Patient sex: F
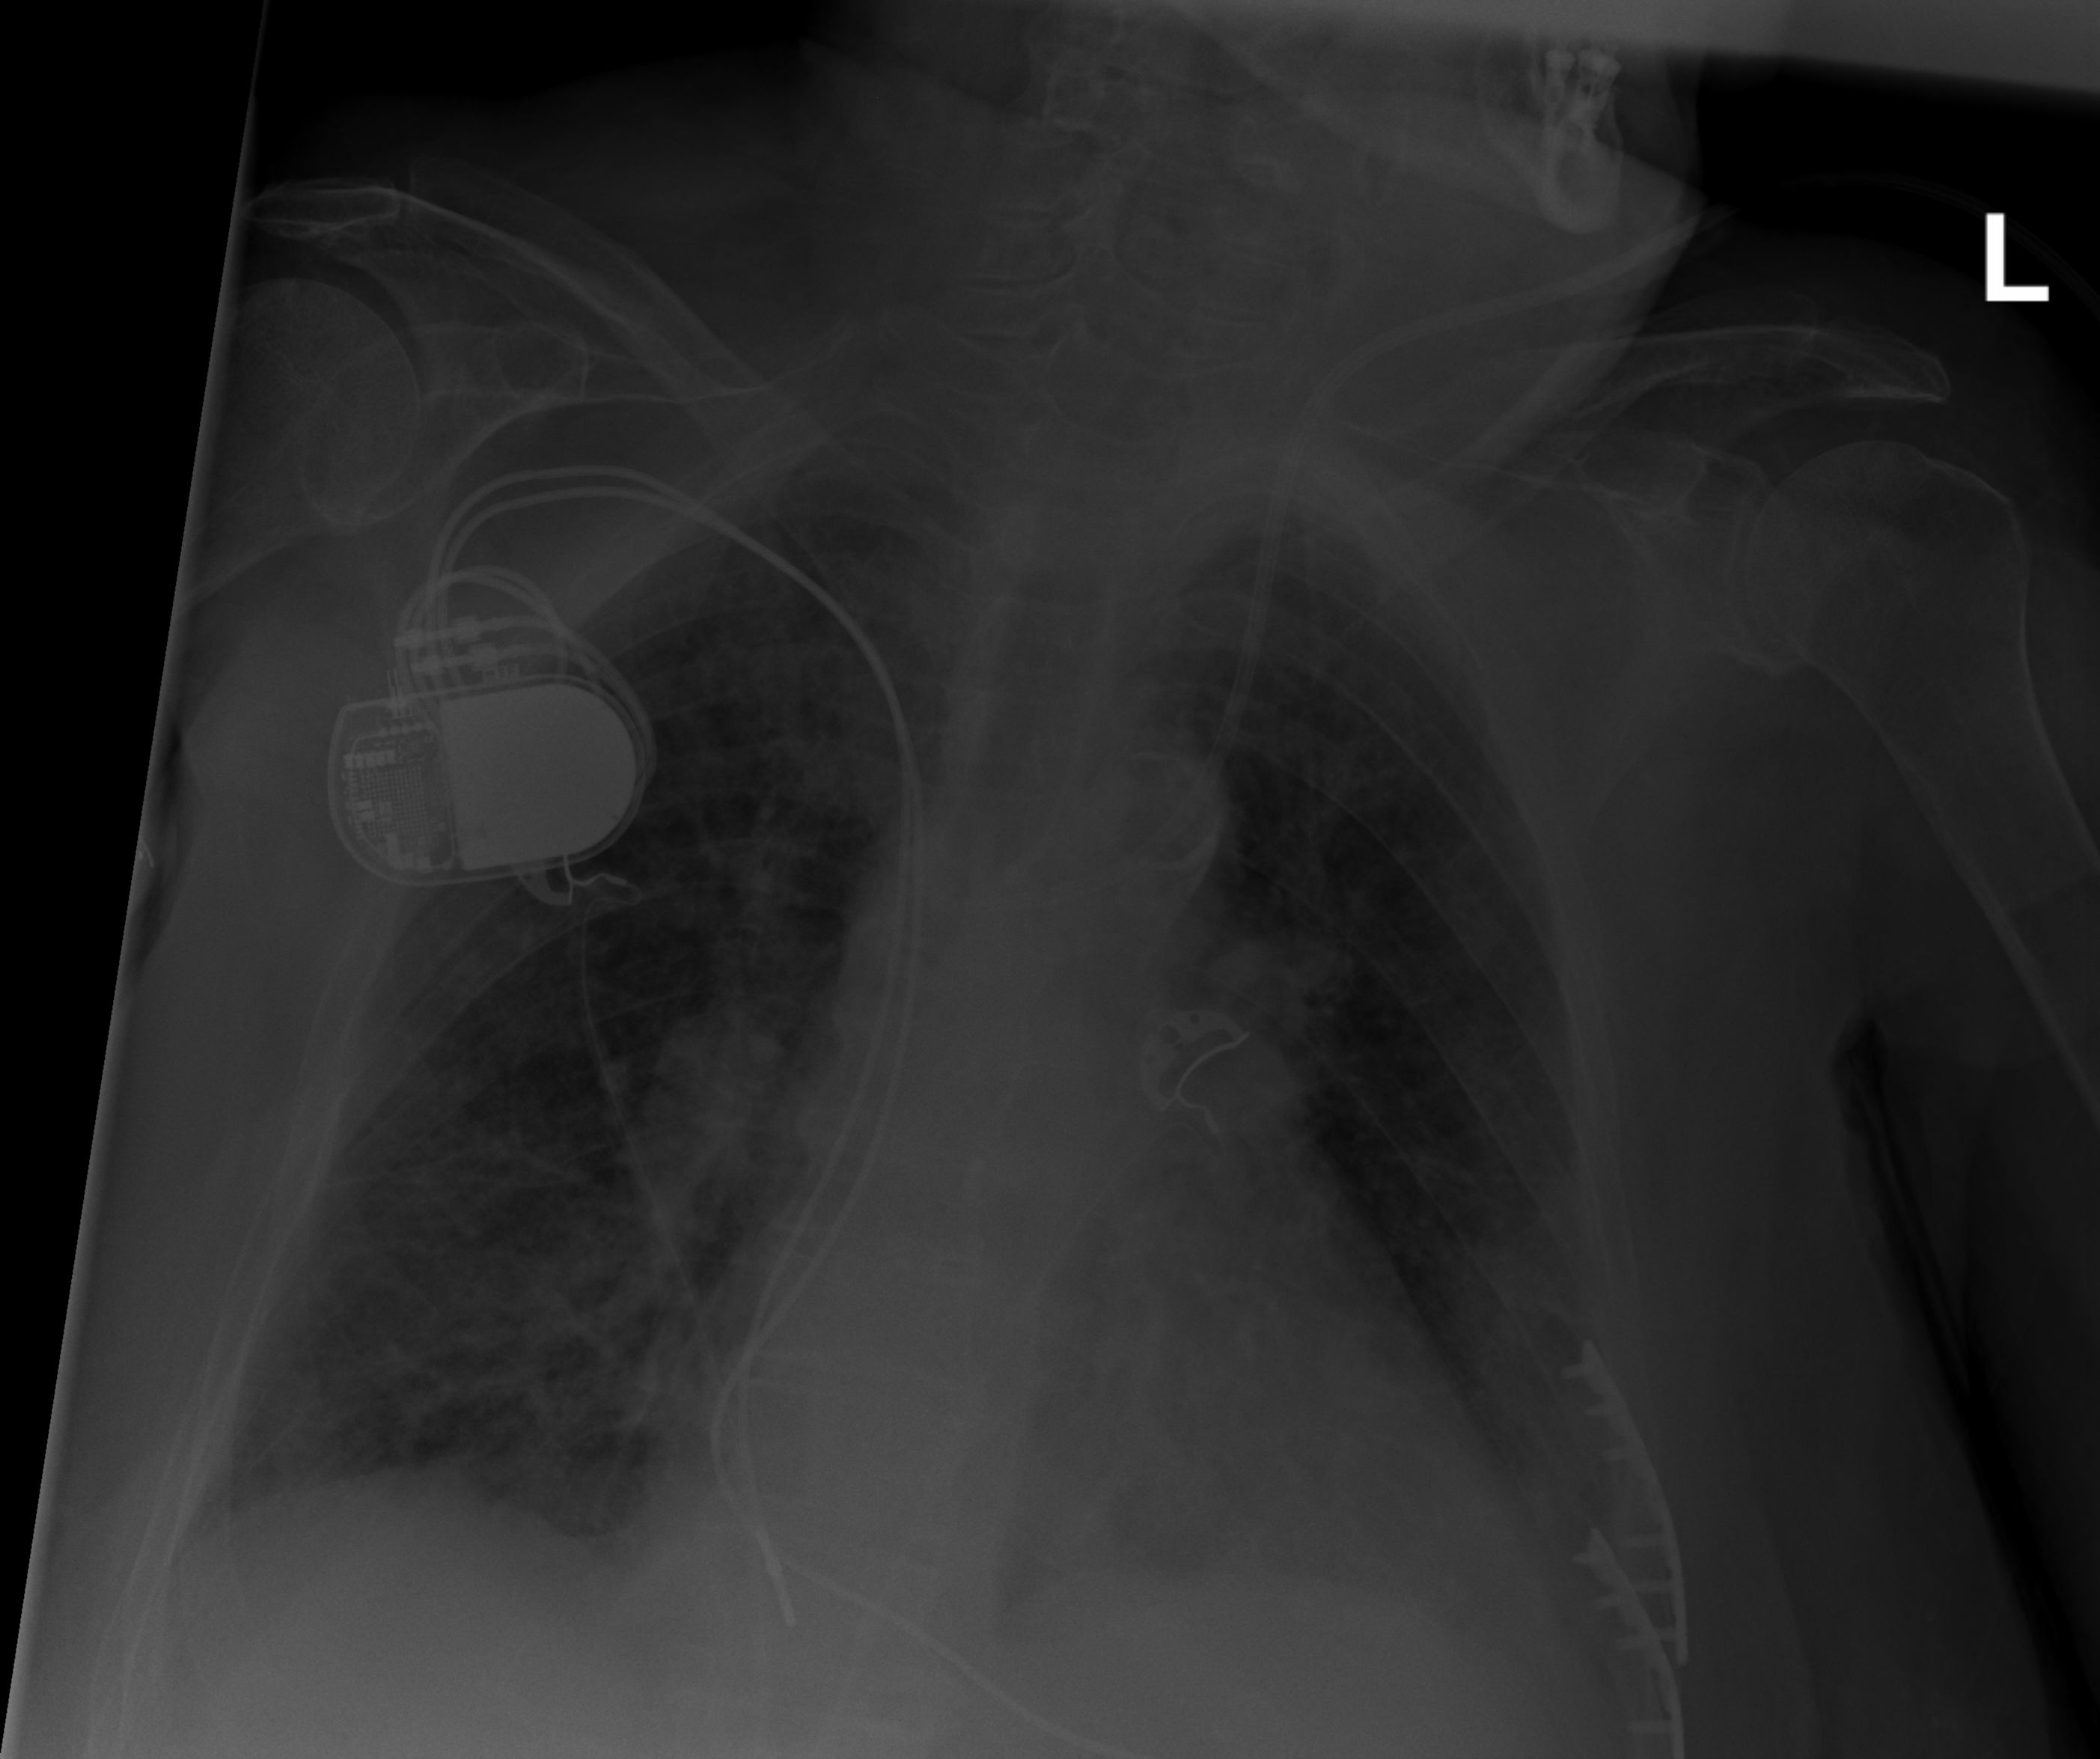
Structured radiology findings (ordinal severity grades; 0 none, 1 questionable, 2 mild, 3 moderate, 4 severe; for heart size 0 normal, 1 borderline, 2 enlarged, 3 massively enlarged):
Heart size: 2
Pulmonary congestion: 2
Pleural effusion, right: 0
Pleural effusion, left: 2
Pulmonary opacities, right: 2
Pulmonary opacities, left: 2
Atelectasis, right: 2
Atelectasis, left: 2